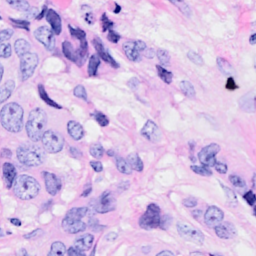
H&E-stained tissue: Breast